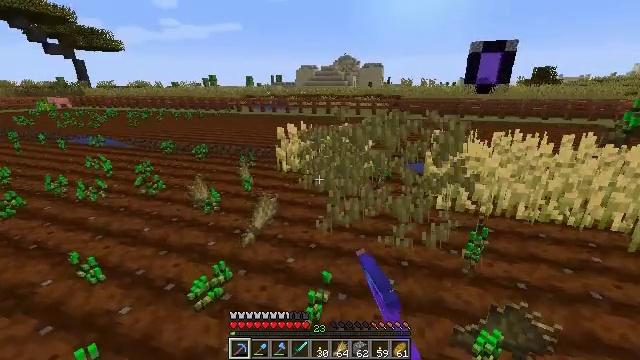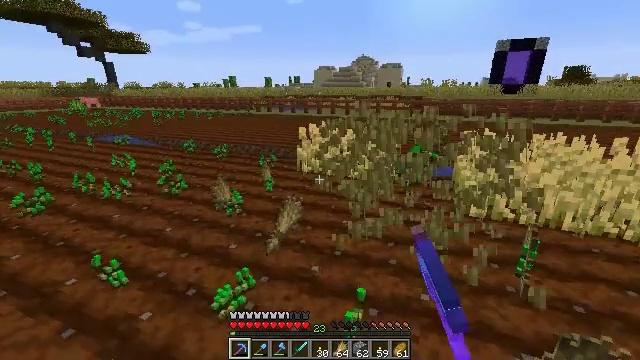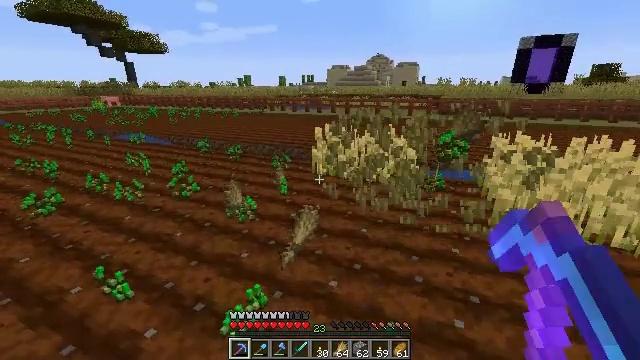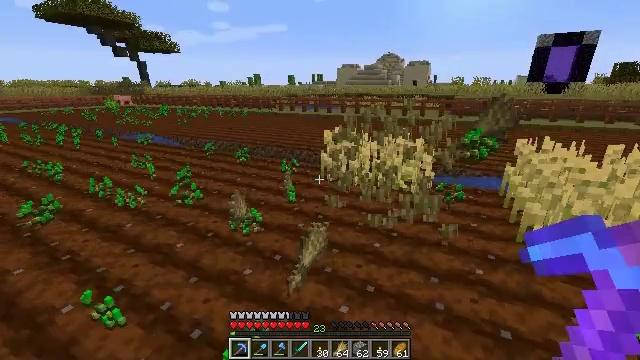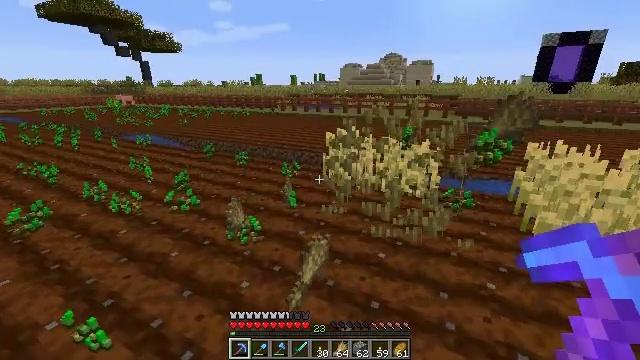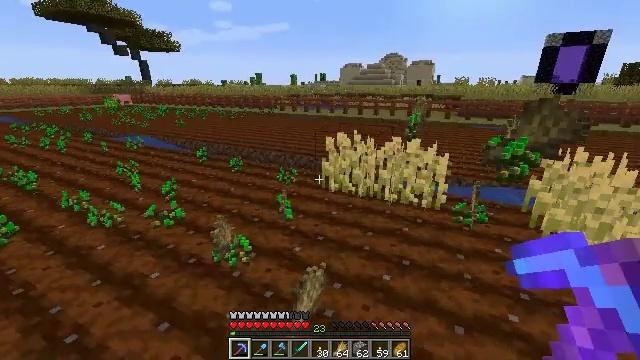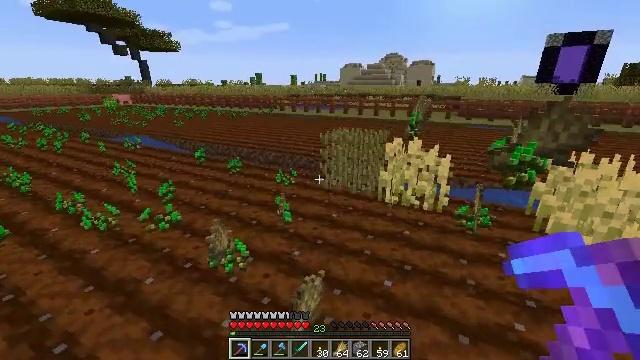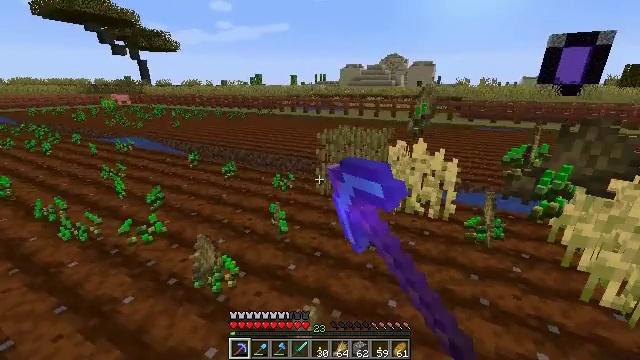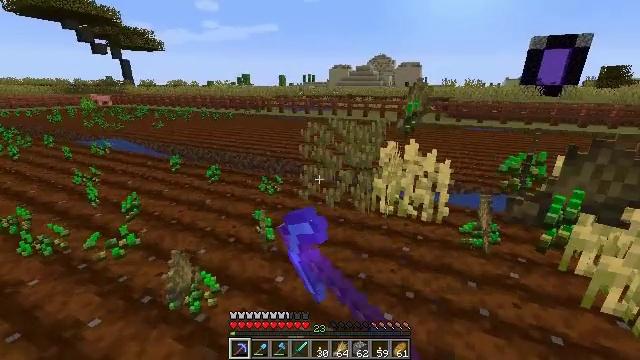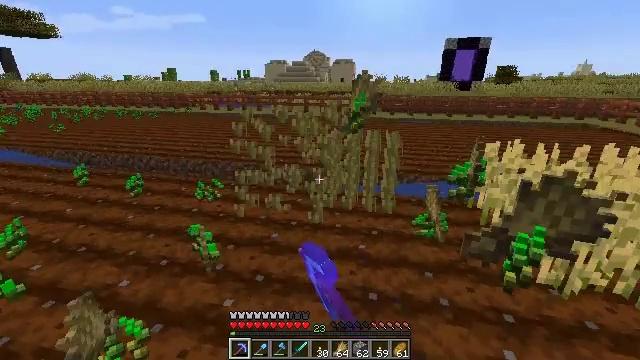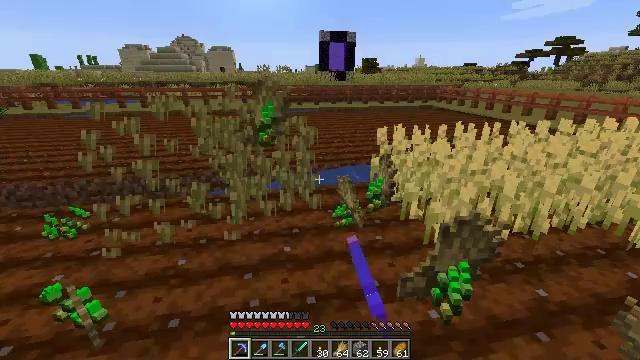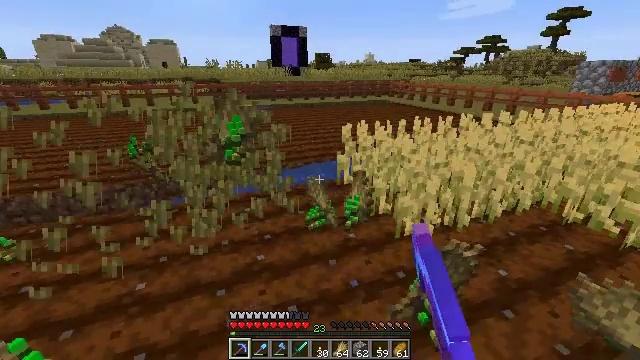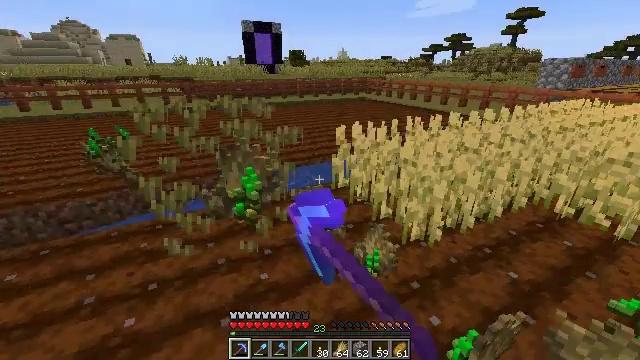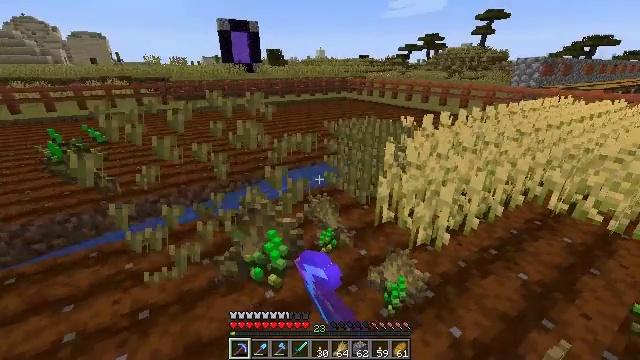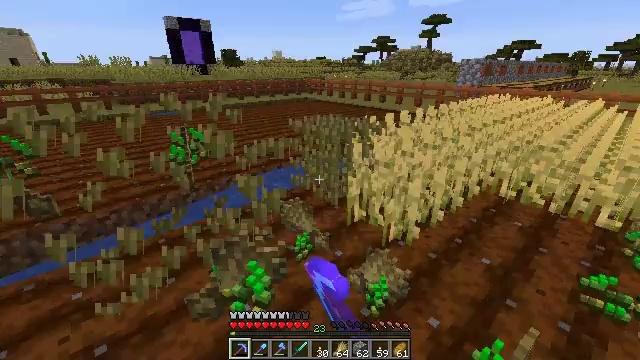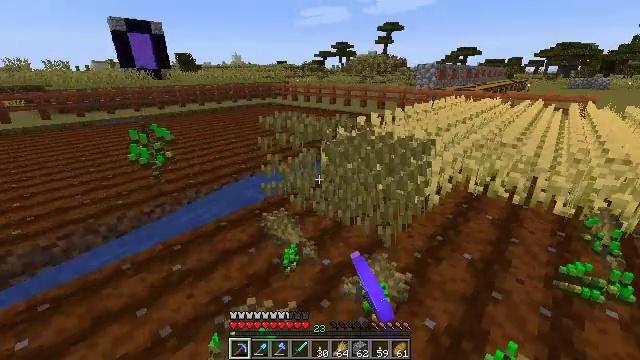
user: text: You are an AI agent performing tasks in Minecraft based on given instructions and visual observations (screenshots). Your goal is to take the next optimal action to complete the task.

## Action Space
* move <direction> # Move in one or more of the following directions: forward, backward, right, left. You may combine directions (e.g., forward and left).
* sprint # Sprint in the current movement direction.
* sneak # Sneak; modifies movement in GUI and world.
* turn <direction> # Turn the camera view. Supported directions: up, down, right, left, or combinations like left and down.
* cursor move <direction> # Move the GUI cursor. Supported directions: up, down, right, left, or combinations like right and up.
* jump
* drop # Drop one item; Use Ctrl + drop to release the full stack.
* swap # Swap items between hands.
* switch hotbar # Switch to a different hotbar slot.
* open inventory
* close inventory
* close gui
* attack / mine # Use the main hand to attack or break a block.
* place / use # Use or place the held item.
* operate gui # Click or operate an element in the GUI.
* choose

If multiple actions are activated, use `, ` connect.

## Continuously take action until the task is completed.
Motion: motion action
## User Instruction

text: Collect wheat crops.
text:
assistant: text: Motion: move forward, turn left, attack / mine
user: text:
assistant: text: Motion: move forward, turn left, attack / mine
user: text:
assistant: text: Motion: move forward, turn left, attack / mine
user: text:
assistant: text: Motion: move forward, attack / mine
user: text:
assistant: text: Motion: move forward, attack / mine
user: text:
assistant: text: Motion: move forward, attack / mine
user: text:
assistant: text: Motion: move forward, attack / mine
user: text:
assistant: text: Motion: move forward, turn right, attack / mine
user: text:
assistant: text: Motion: move forward and move left, turn right, attack / mine
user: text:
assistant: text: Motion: move forward and move left, turn right and down, attack / mine
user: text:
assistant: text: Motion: move forward and move left, turn right, attack / mine
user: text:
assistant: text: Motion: move forward and move left, turn right, attack / mine
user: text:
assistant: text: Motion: move forward and move left, turn right, attack / mine
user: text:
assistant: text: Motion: move forward and move left, turn right, attack / mine
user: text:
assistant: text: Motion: move forward and move left, turn right, attack / mine
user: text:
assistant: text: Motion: move forward and move left, turn right and up, attack / mine
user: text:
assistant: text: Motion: move forward and move left, turn right, attack / mine
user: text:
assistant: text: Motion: move forward and move left, turn right and up, attack / mine
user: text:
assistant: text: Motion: move forward and move left, turn right, attack / mine
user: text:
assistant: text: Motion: move forward and move left, turn right, attack / mine
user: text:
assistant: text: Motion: move forward and move left, turn right, attack / mine
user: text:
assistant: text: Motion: move forward and move left, turn right, attack / mine
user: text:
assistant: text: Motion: move forward and move left, turn right, attack / mine
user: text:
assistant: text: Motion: move forward and move left, turn right, attack / mine
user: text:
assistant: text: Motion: move forward and move left, turn right, attack / mine
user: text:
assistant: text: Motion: move forward and move left, turn right, attack / mine
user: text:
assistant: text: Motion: move forward, turn right, attack / mine
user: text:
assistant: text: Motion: move forward, turn right, attack / mine
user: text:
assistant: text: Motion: move forward, turn right, attack / mine
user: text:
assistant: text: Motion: move forward, turn left, attack / mine